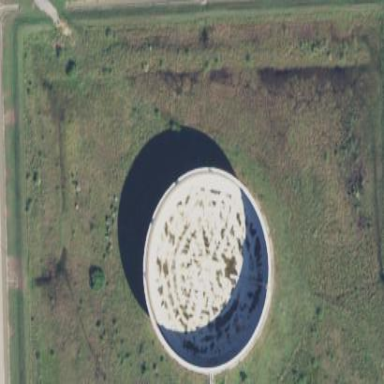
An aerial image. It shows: Storage tank which is man-made and housed in building.